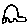
Label: car